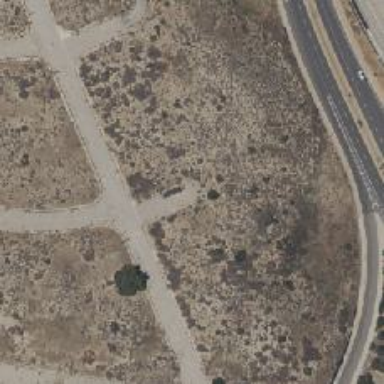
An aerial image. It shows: Track road.